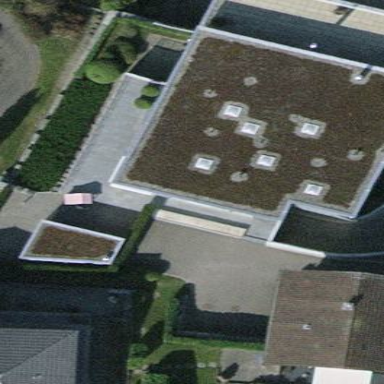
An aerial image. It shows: Terrace building.